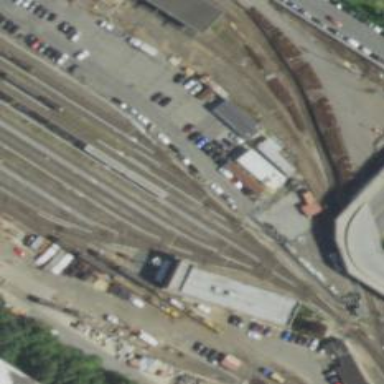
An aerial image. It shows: Yard meant for service. The rail tracks are electrified at the top.